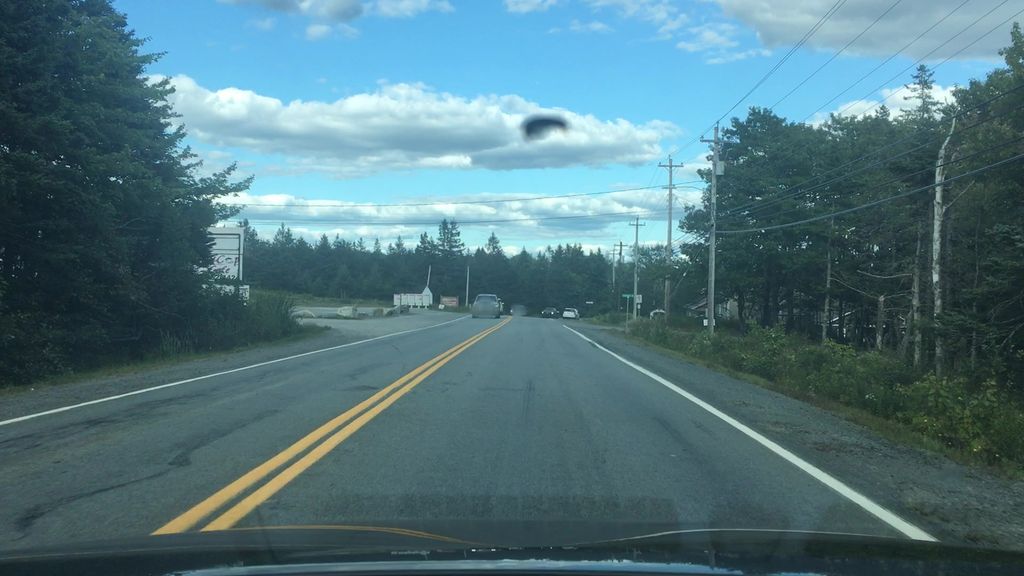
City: halifax